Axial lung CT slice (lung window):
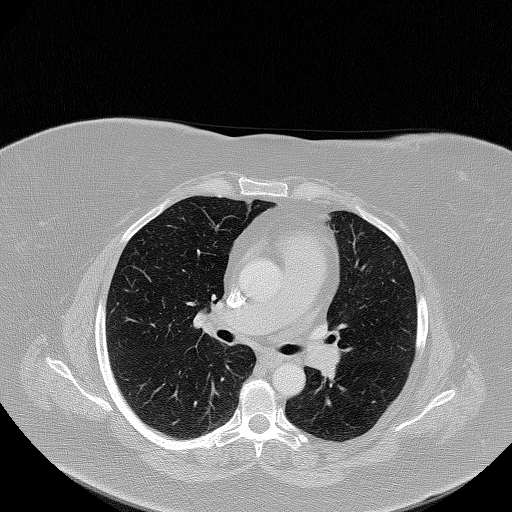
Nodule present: no